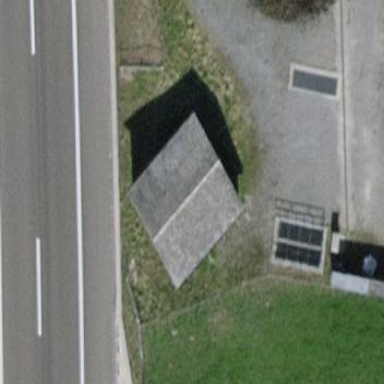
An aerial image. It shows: Military bunker.